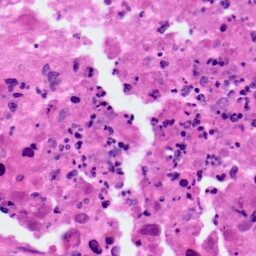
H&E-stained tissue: Lung